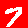
Digit: 7